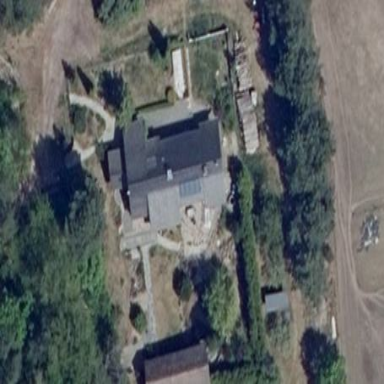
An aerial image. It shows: Flat-roofed grey house.